Question:
Here user has to enter his/her Name, age and message. It has to open Gmail app, showing entered name/age/message. Its showing only MESSAGE. Remaining details I'm not getting it.
'''
String s1= name.getText().toString();
String s2= age.getText().toString();
String s3= msg.getText().toString();
Intent email = new Intent(Intent.ACTION_SEND);
email.putExtra(Intent.EXTRA_EMAIL,
new String[] { "abc@gmail.com" });
email.putExtra(Intent.EXTRA_SUBJECT,"hiiiii");
email.putExtra("Name", s1);
email.putExtra("Age", s2);
email.putExtra(Intent.EXTRA_TEXT, s3);
email.setType("message/rfc822");
startActivity(Intent.createChooser(email,"Choose an Email client :"));
'''
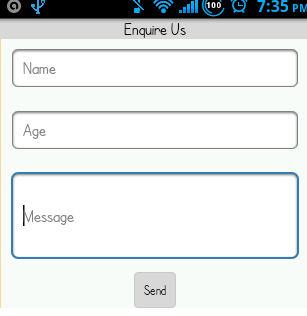
Answer: Thats because the type EMAIL doesn't have a concept for Name or Age. Emails contain only recepients, senders, Messages, and Subjects. You'll have to concatenate your name and age data and put it in either the subject or message. Something like this would work:
'''
String s1= name.getText().toString();
String s2= age.getText().toString();
String s3= msg.getText().toString();
Intent email = new Intent(Intent.ACTION_SEND);
email.putExtra(Intent.EXTRA_EMAIL,
new String[] { "abc@gmail.com" });
email.putExtra(Intent.EXTRA_SUBJECT,"hiiiii");
email.putExtra("Name", s1);
email.putExtra("Age", s2);
nameAgeStr = "Name: " + s1 + " Age: " + s2 + ".
";
email.putExtra(Intent.EXTRA_TEXT,nameAgeStr + s3);
email.setType("message/rfc822");
startActivity(Intent.createChooser(email,"Choose an Email client :"));
'''
This will put the name and age on their own line line the body(message) of the email.